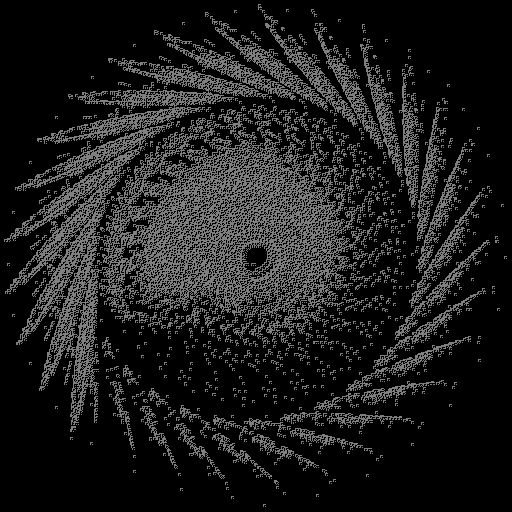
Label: fleabane